Group 1:
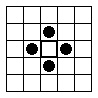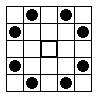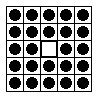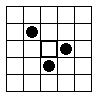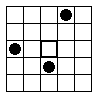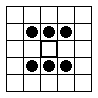
Group 2:
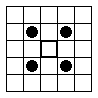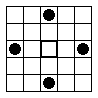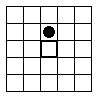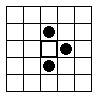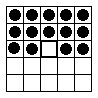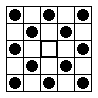
Rule separating the two groups: A "chess piece" that moves as shown may reach every square vs. not so.
Concepts: all, chess-like, imagined_motion, motion
Author: Aaron David Fairbanks